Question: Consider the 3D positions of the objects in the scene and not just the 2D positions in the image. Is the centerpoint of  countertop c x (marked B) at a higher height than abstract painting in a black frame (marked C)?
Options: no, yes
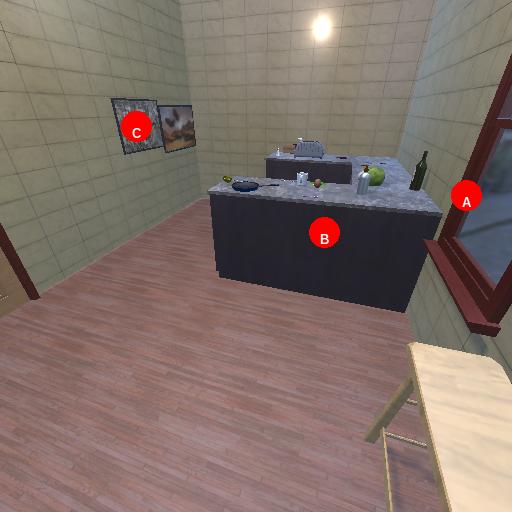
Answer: no